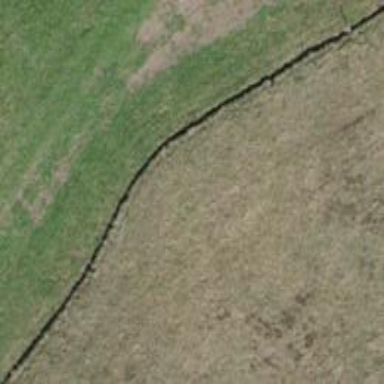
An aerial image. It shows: Ditch acting as barrier.